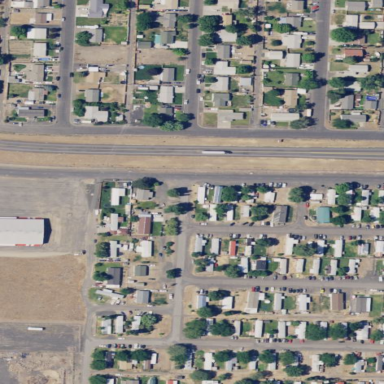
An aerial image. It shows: Residential area known as trailer park.